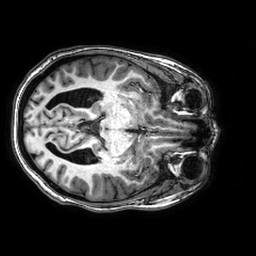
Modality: T1w
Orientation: axial
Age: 35
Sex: female
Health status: healthy